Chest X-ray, PA view. Patient: 56 years old, sex M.
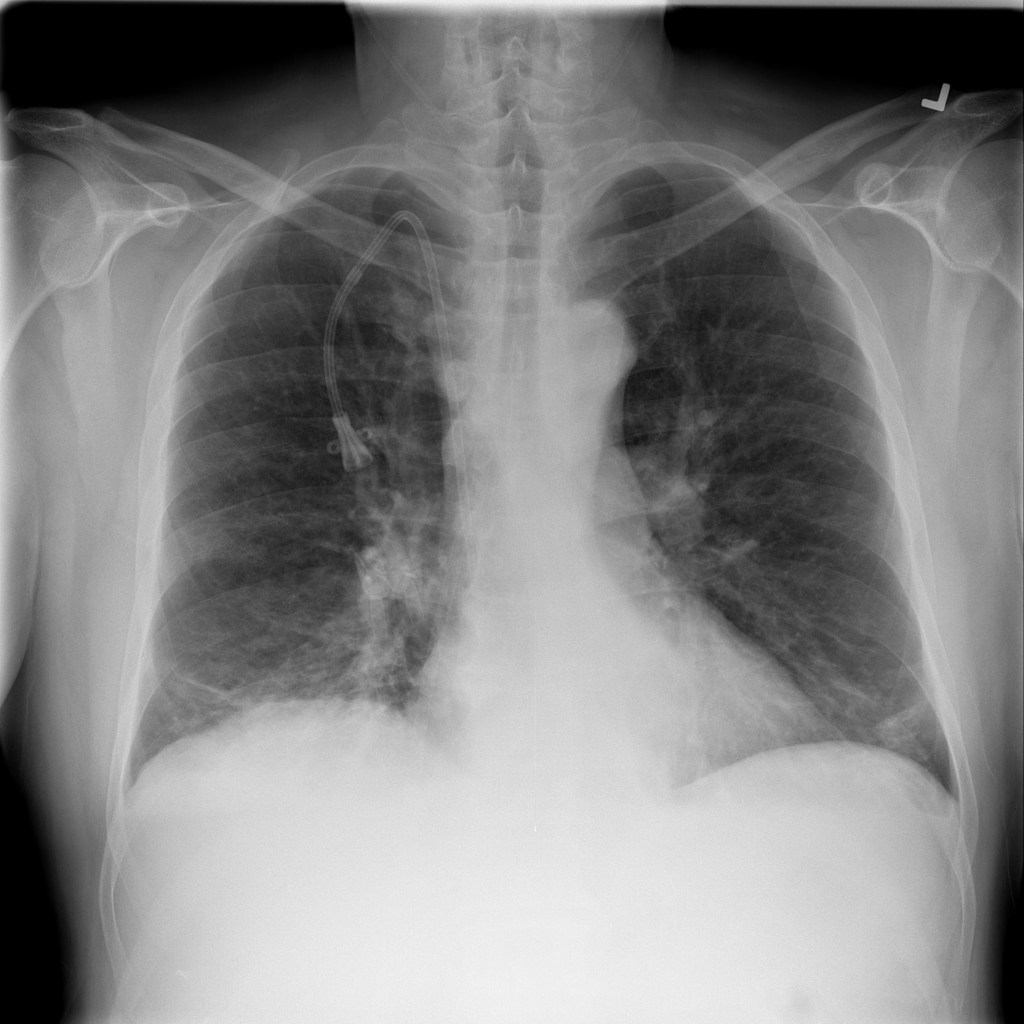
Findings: No Finding